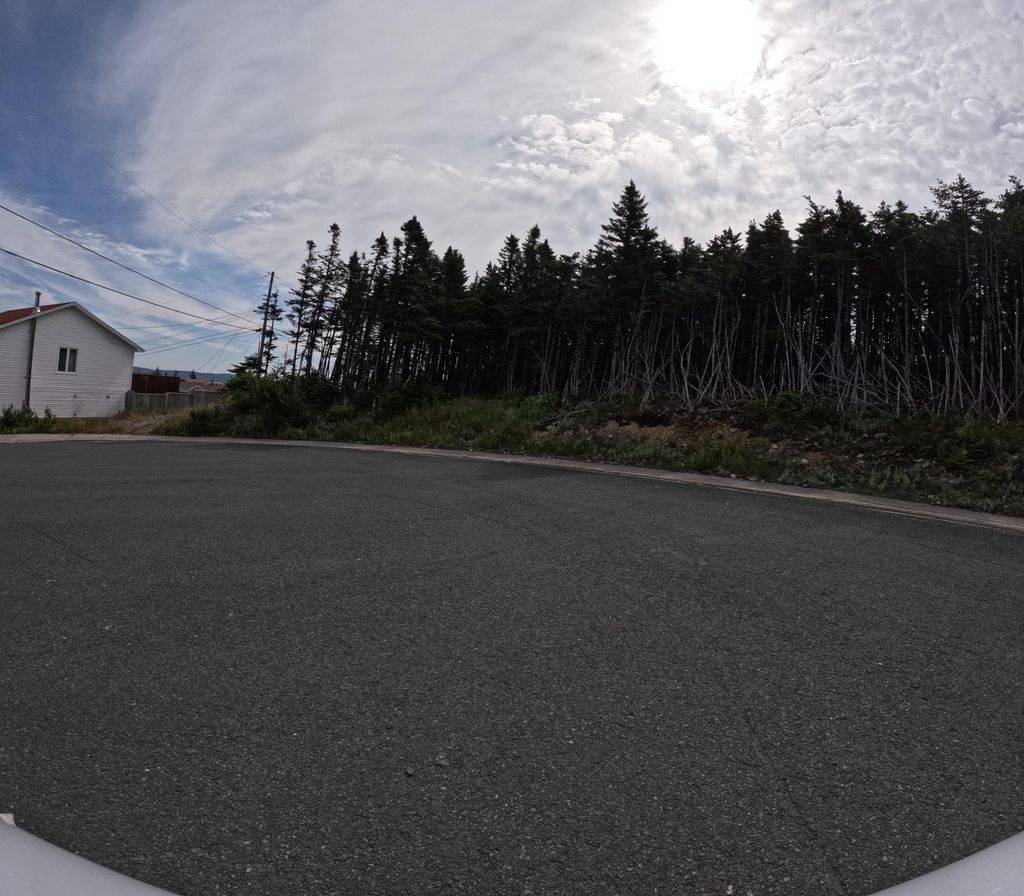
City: st_johns